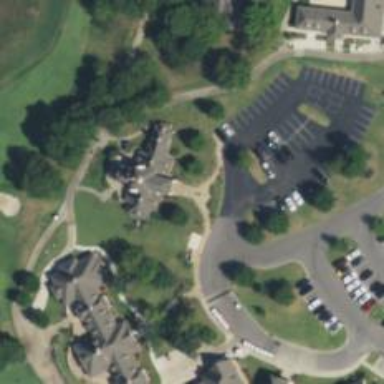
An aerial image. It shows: Path used for both walking and golf.